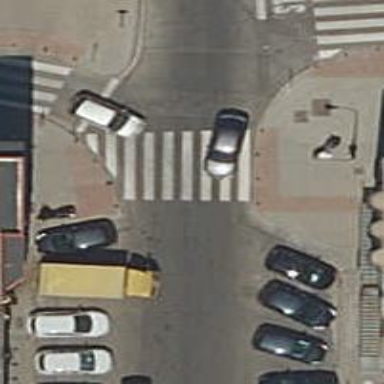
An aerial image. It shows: Uncontrolled road crossing.